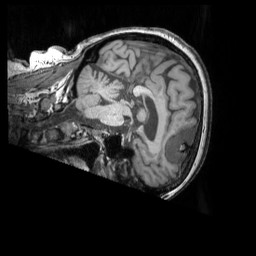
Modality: T1w
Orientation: sagittal
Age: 74
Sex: female
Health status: ill
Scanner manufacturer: siemens
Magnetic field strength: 3 T
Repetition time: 1.75 s
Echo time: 0.00418 s